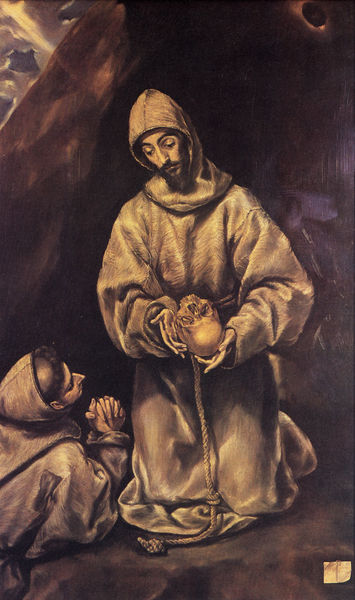
Titel: Franz von Assisi und Fra Leone meditieren über den Tod
Künstler: El Greco
Standort: Ottawa
Institution: National Gallery of Canada
Schlagwörter: blau, dunkel, gemälde, gewitter, hand, himmel, kopf, mann, schatten, umhang, wolken, menschen, ocker, ausschnitt, braun, frau, hell, licht, mund, männer, nase, schwarz, blick, gürtel, wolke, malerei, bart, gesichter, augen, falten, gesicht, halten, knoten, mensch, schädel, sehen, tod, tot, hände, schauen, dunkelheit, kutte, schnur, strick, höhle, amphore, fesseln, schrift, papier, düster, violett, gefaltet, kordel, liegend, knochen, mond, memento mori, spanisch, zettel, fuss, strahlen, seil, loch, text, knien, strahl, orden, beten, gebet, skelett, totenkopf, gefaltete hände, brauntöne, kniend, mönch, franziskus, heiliger, mönche, kutten, heilige, dürer, heilig, verhüllt, totenschädel, betend, el greco, leo, unheimlich, kapuze, franziskaner, tonsur, benediktiner, albrecht, hände falten, einsiedler, maniriert, greco, lichtstrahle, matnel, totoenkopf, totnekopf, eiliger, 2, you see a pour man and someone who is pleading, i think its a painting that describe a person from in the time of jesus or even before, it isn't giving me happy thougts, its hard to think about what i feel in this one. because is don't know the story behind it